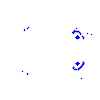
Particle: proton